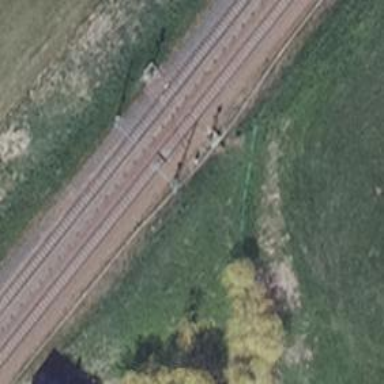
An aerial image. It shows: Milestone along the railway with catenary mast.